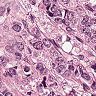
Metastatic tissue present: yes